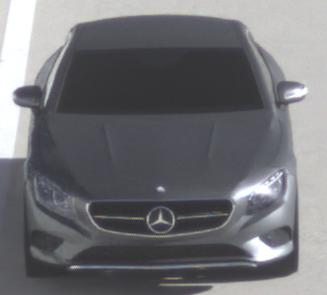
Make: Mercedes-Benz
Model: S 400 Coupé
Detailed model: S-Class (217) Coupé
Model produced from: 2015/10
Model produced until: 2017/09
Doors: 2
Color: gray
Road condition: dry road
Daytime: morning or afternoon
Contrast: high contrast